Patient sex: M
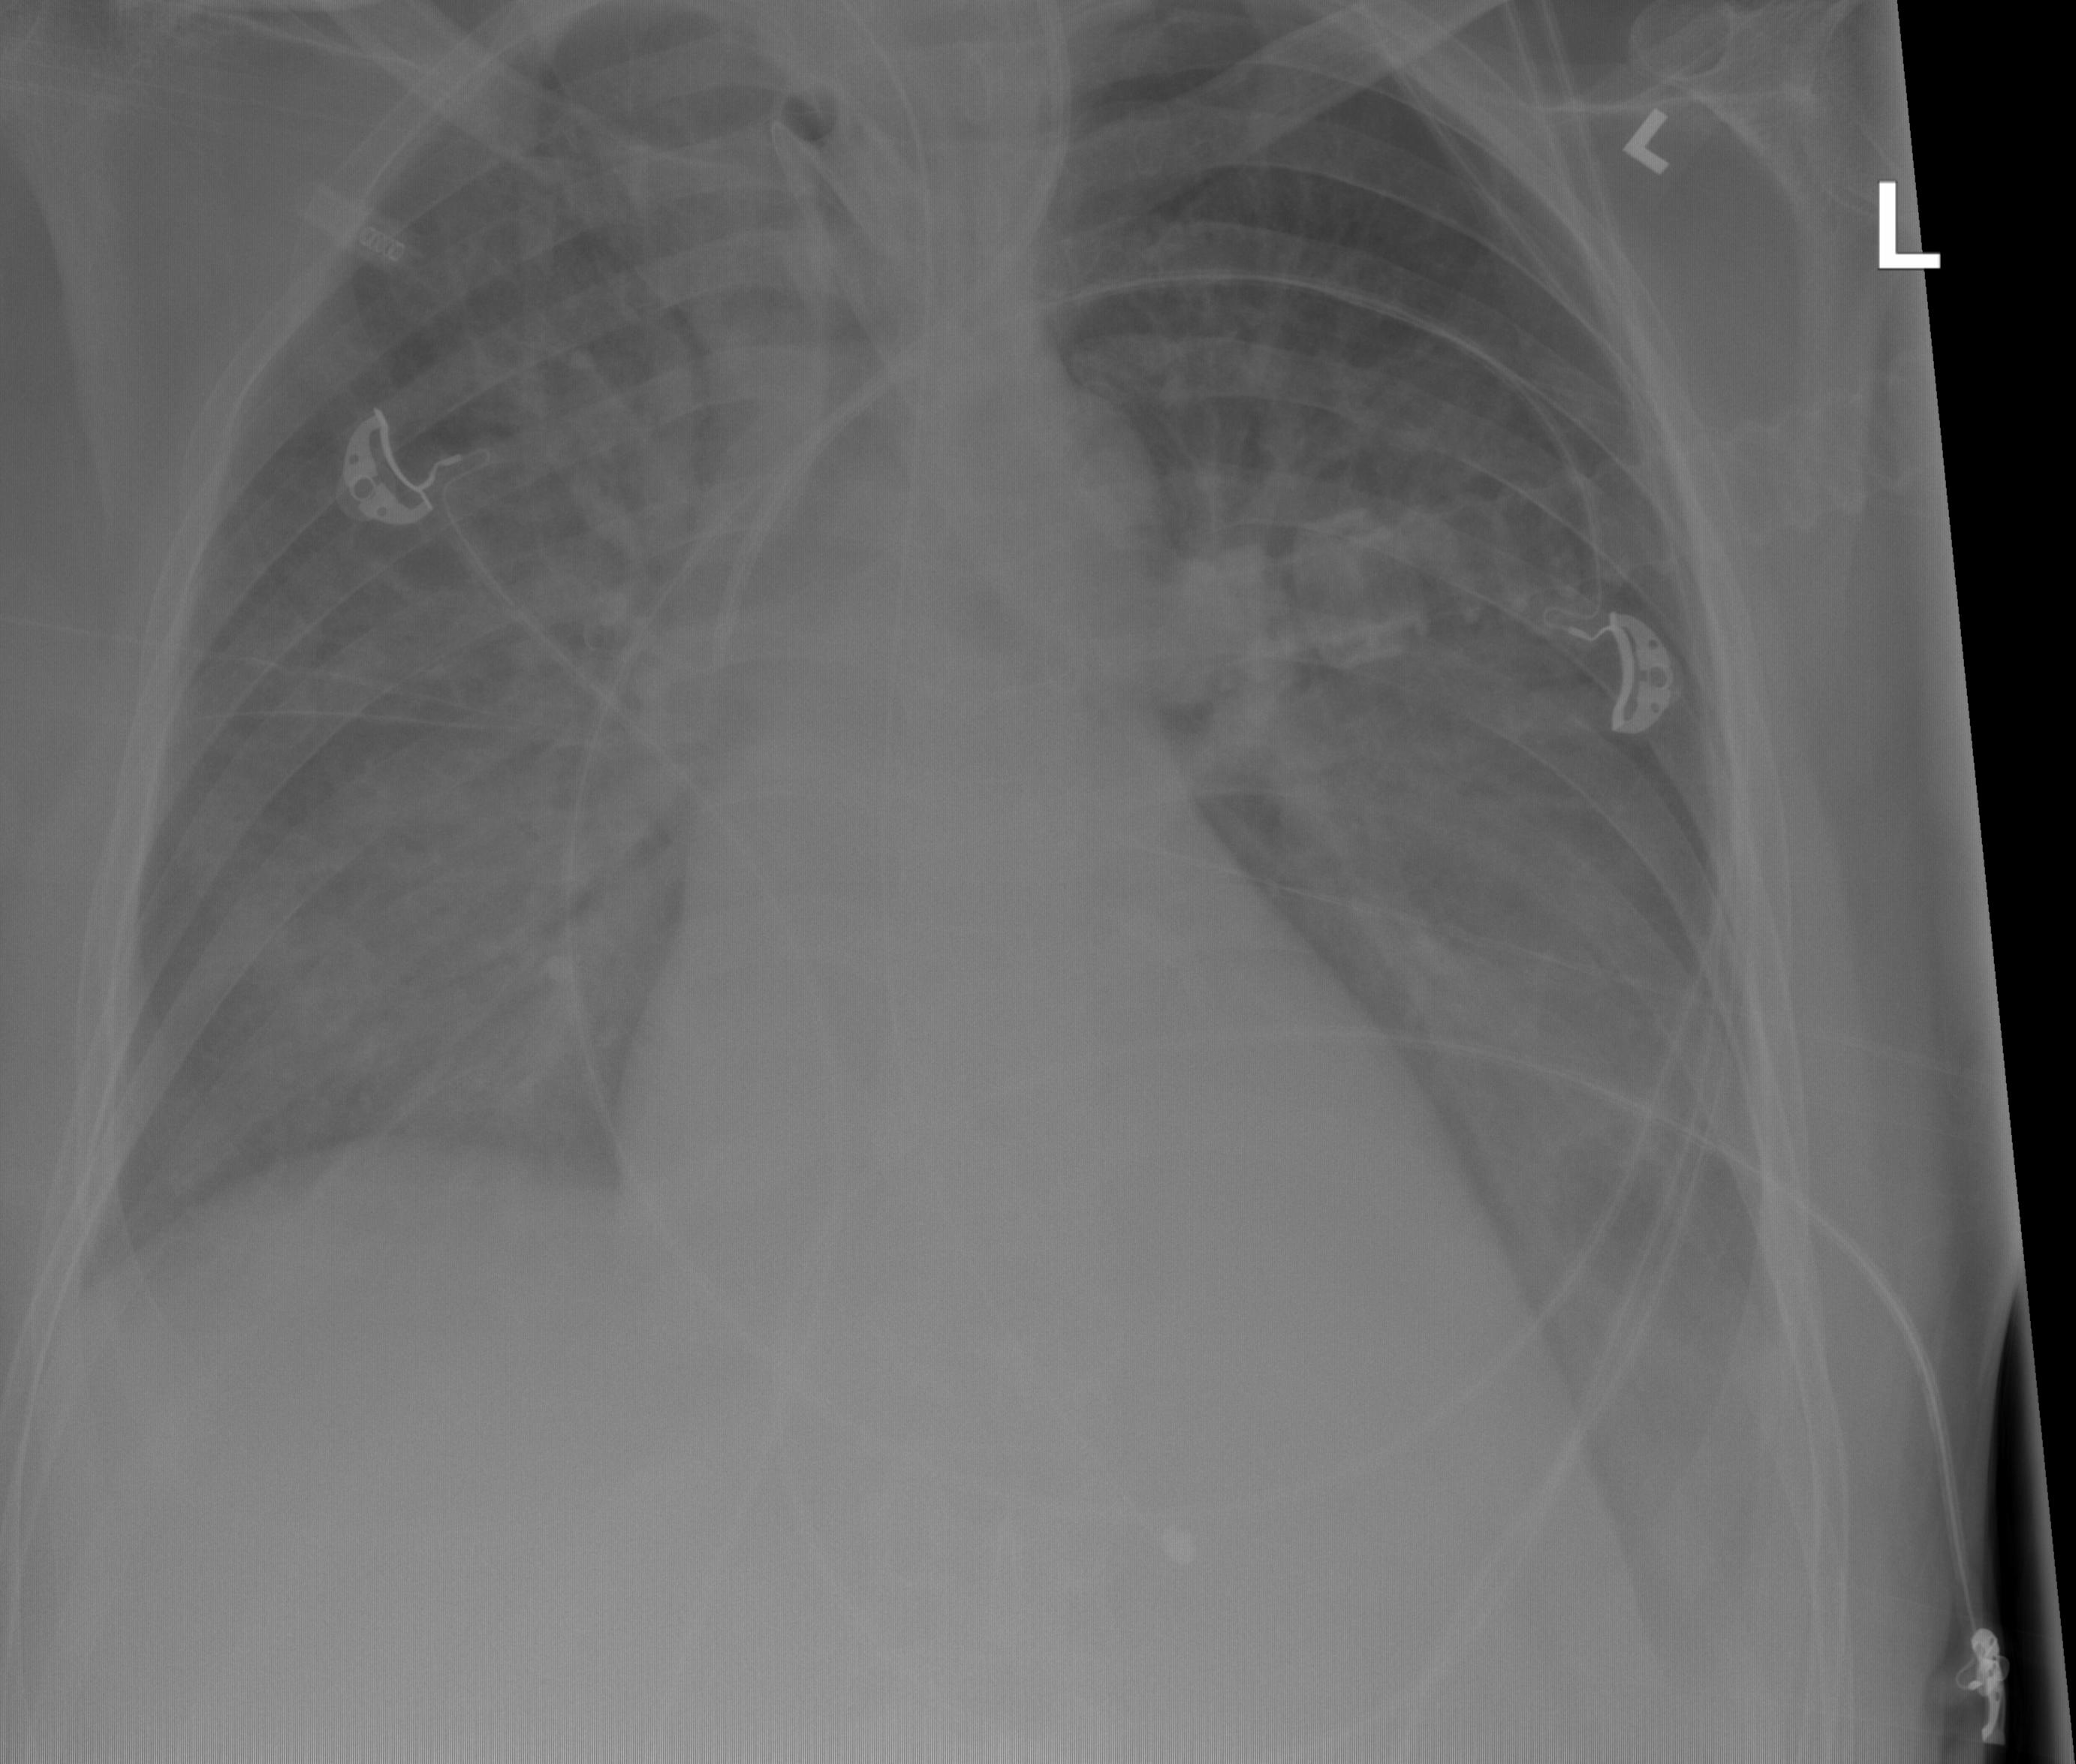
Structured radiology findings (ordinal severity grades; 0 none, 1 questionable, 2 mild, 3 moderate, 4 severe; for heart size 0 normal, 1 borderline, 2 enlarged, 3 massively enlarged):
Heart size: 0
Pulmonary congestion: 3
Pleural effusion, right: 0
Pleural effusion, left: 0
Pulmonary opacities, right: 0
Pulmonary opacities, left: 0
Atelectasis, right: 0
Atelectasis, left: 0